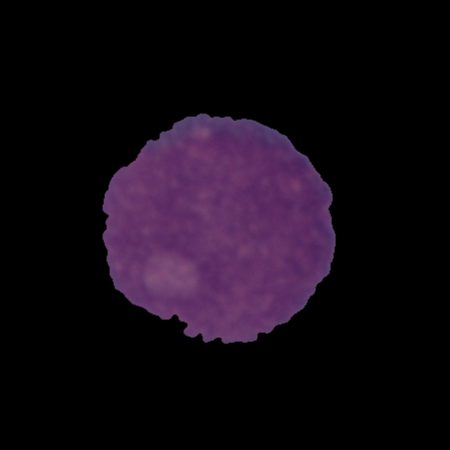
Label: cancer